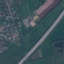
Label: Highway